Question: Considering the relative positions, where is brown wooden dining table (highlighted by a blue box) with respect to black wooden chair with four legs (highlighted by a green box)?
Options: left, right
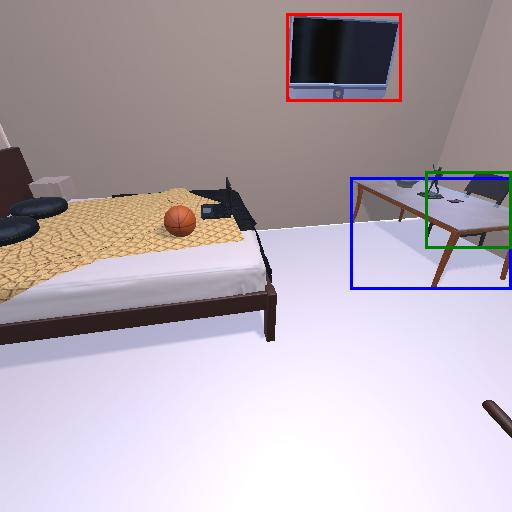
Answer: left